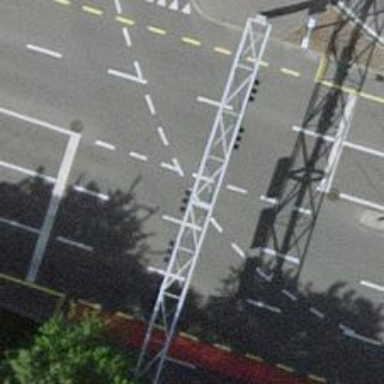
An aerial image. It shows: Road with traffic signals.